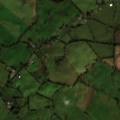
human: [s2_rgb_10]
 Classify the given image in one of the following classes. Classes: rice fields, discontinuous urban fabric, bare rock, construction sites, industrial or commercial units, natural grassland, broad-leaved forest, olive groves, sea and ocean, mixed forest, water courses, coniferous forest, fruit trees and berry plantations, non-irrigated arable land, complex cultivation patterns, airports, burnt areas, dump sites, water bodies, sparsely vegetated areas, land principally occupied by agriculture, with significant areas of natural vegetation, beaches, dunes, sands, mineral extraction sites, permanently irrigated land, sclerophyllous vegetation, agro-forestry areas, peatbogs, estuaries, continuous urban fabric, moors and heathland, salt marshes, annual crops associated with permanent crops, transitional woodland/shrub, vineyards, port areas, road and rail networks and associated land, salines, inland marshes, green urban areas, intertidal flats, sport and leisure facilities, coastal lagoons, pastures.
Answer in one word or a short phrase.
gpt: pastures, mixed forest